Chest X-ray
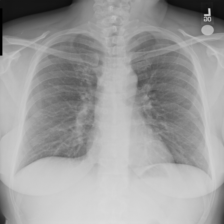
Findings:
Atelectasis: negative
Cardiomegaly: negative
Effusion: negative
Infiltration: negative
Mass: negative
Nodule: negative
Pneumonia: negative
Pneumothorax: negative
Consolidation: negative
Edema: negative
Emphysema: negative
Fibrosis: negative
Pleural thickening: negative
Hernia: negative